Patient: sex M, age 34
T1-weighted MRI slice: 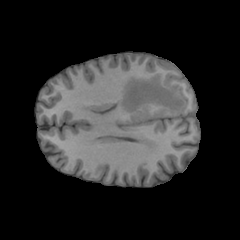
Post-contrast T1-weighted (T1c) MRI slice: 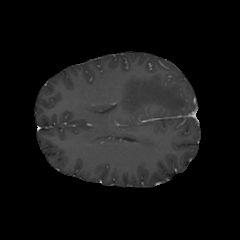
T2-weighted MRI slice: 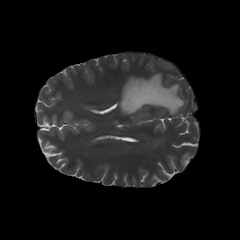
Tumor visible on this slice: yes
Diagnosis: Astrocytoma, IDH-mutant
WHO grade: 3